Question: Within Photoshop, I can adjust the overall hue of an image so that the black/white/grey levels remain unaffected while the colour hues change respectively to around -100 (picture of scale attached). Is there a MATLAB or PsychToolbox function that could accomplish this?
For example, some function like 'newImage = hueadjust(Image, -100)' or something simple like this.
I have many images, and I'm sure there's a way to batch all my images through Photoshop so the same hue scale is applied to them all, but wondering if this can be accomplished relatively easily through code given my lack of coding experience.

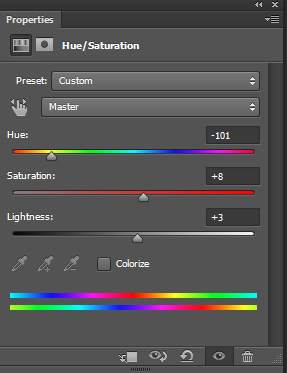
Answer: Yeah that's pretty simple. Simply convert the image to HSV, take the hue channel and add or subtract modulo 360 degrees, then convert the image back. Note that manipulating the hue does not affect the black/gray/white colours seen in the image which is actually what you desire. The saturation and value components in the HSV colour space do that for us. This addition and/or subtraction of each pixel's hue component is what Photoshop (and other similar graphical editors like GIMP) performs under the hood.
Use the function <URL>. However, the dynamic range of each converted channel is from '[0,1]' but usually the hue is represented between 0 and 360 degrees. Therefore, multiply the hue channel by 360, do the modulo, and then divide by 360 when you're done.
If you wanted to create a function called 'hueadjust' as you have in your post, simply do this:
'''
function newImage = hueadjust(img, hAdjust)
hsv = rgb2hsv(img);
hue = 360*hsv(:,:,1);
hsv(:,:,1) = (mod(hue + hAdjust, 360)) / 360;
newImage = hsv2rgb(hsv);
end
'''
The first line of code converts an image into HSV. The next line of code copies over the hue channel into a variable called 'hue' and multiplies each value by 360. We then write back into the hue channel of the original image by taking each hue value of the original image (stored in 'hue') adding each hue by 'hAdjust' which is the desired shift in degrees and ensuring that we wrap around back to 0 if we exceed 360 degrees (that's what 'mod' is doing), then dividing the result by 360 to get back to the '[0,1]' dynamic range that is expected. This modified image is now converted back into RGB and is sent to the output.
Take note that the output image will be of a 'double' type due to the call to 'hsv2rgb'. The dynamic range for each channel is still within the range of '<URL> from the Image Processing Toolbox to convert an input back into its unsigned 8-bit integer form. Most images seen in practice adopt this standard.
Here's a quick example seeing how this function works. Also let's take a look at what the hue circle looks like just for completeness:
<URL>
<URL>
We can see that red has a hue of around 0 degrees while magenta has a hue of around 315 degrees or -45 degrees. Let's also use the 'onions.png' image that is accompanied with the Image Processing Toolbox in MATLAB. It looks like this:
<URL>
Let's also read in this image first. The above image can be read in directly from the Internet using the URL that the image refers to:
'''
im = imread('http://i.stack.imgur.com/BULoQ.png');
'''
The nice thing about the 'imread' function from the IPT is that you can read images directly from the Internet. I'd like to transform or shift the hues so that the red hues are magenta so that means shifting all of the hues in the each by -45 degrees. So run the function like so:
'''
out = hueadjust(im, -45);
'''
Showing the image with 'imshow(out)', we get:
<URL>
Note that the rest of the hues when transformed make sense. The greens are a rather dull green and are hovering probably at around the 60 degree hue or so. Subtracting by 45 would push this to a red hue and you can see that in the resulting image. The same can be said about the yellow colours as they hover at around a 30 - 40 degree hue. Also note that the white colours are affected a bit slightly most likely because the colours seen in those white areas are not purely white (a.k.a. not 100% saturation) which is to be expected.